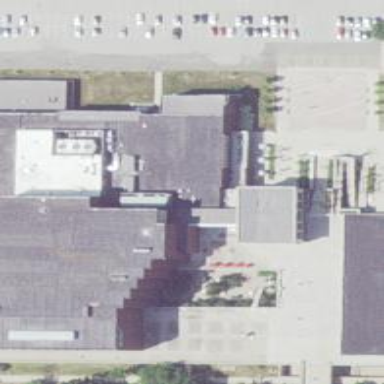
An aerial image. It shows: University building with theatre.